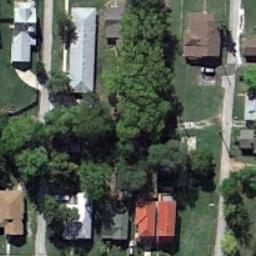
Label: medium_residential